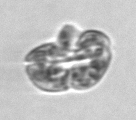
Label: Karenia